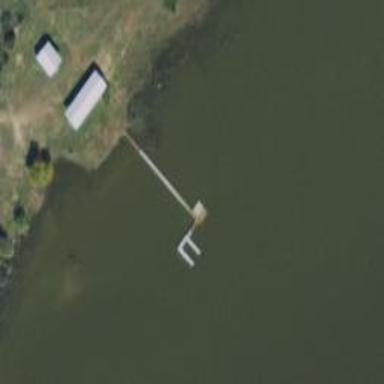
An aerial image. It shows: Dock by the waterway.